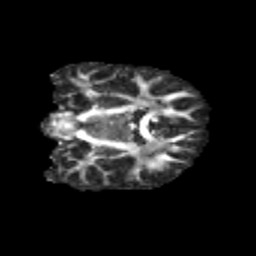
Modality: FA
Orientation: coronal
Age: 12
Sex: female
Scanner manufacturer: siemens
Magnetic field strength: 3 T
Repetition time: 3.8 s
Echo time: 0.07 s